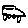
Label: car